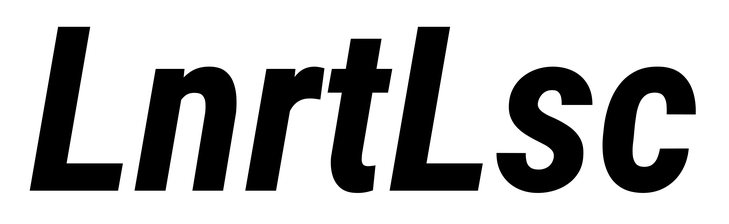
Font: Roboto-Italic_Condensed_Bold_Italic